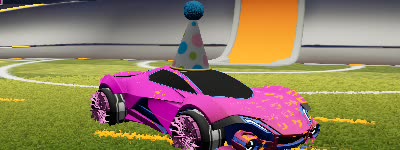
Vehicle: werewolf